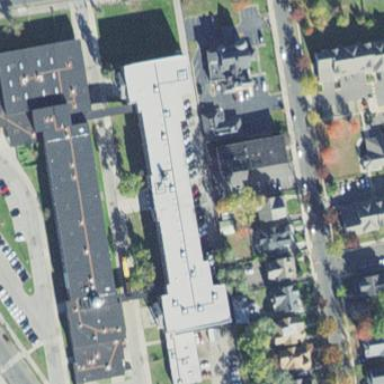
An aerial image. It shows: School building.